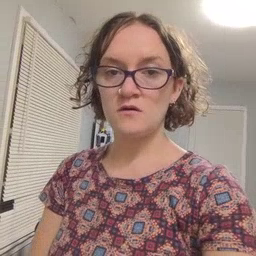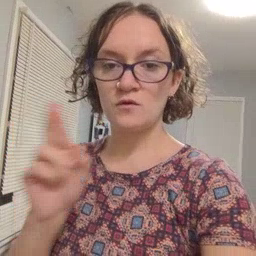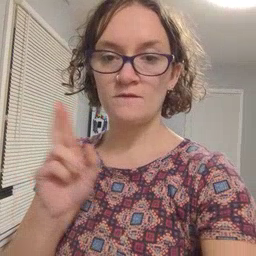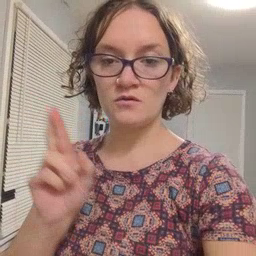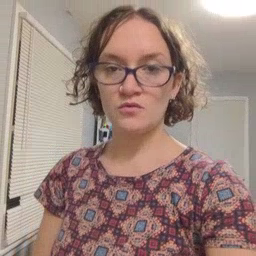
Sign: refrigerator